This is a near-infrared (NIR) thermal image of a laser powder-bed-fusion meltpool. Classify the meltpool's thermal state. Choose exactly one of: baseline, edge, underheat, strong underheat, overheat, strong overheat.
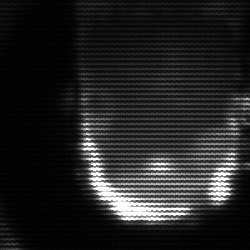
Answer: baseline